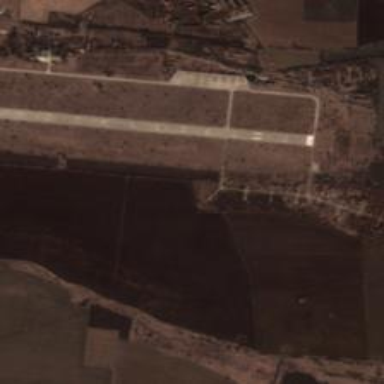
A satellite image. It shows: View of runway in airport.